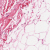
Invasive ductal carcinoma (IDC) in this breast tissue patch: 0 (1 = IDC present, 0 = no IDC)